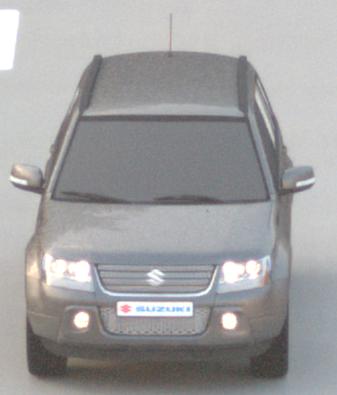
Make: Suzuki
Model: Grand Vitara
Detailed model: Gen. 1 JT
Model produced from: 2009
Model produced until: 2012
Doors: 5
Color: gray
Road condition: wet road
Daytime: sunrise or sunset
Contrast: low contrast